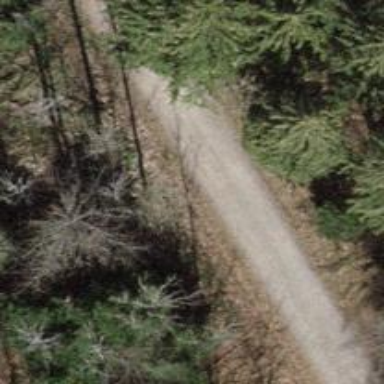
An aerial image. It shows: Gravel track classified as grade2. It is identified as Nordic skiing route.